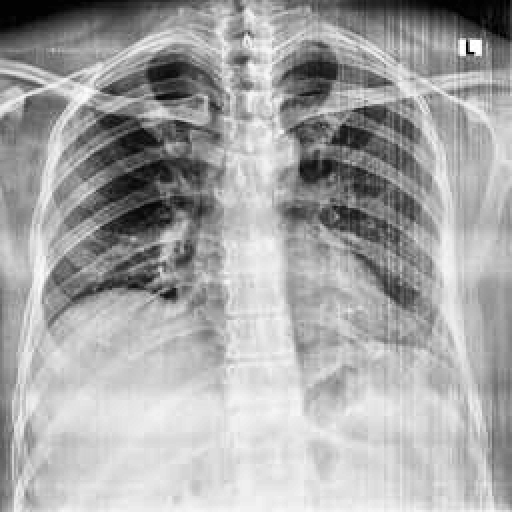
Finding: NORMAL